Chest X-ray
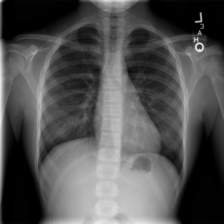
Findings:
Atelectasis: negative
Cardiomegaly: negative
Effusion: negative
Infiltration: negative
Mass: negative
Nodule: negative
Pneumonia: negative
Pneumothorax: negative
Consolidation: negative
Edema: negative
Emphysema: negative
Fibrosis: negative
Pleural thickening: negative
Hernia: negative